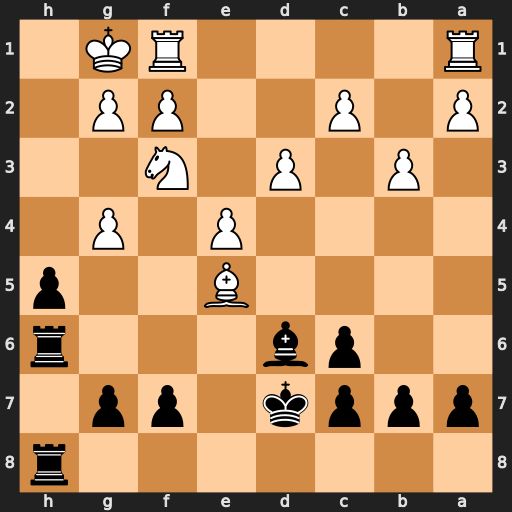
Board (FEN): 7r/pppk1pp1/2pb3r/4B2p/4P1P1/1P1P1N2/P1P2PP1/R4RK1
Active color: b
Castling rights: -
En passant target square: -
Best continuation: hxg4 Nh2 Bxe5